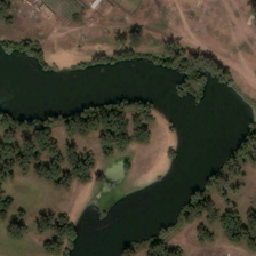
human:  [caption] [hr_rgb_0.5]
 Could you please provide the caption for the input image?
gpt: Some floating objects float on the river.

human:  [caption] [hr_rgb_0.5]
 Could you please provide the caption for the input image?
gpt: Some of the floating objects float on the river.

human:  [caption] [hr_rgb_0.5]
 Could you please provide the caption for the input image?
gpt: the river is deep blue, the object pattern is yellow and purple .

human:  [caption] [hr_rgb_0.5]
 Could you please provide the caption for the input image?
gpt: Some are floating in the river

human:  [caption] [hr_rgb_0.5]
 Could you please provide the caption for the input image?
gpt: Some floats are floating on the river.